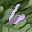
Label: 6